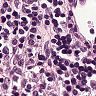
Metastatic tissue present: no